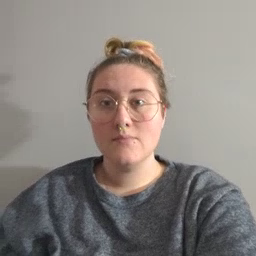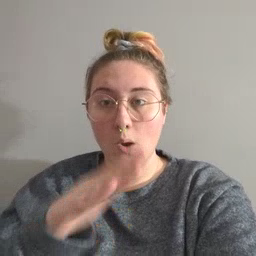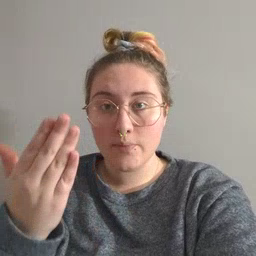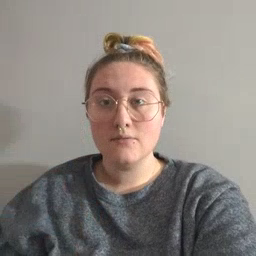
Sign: open